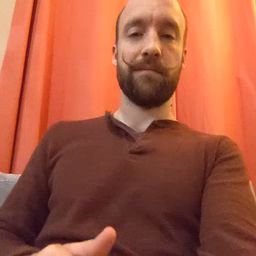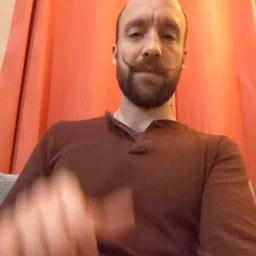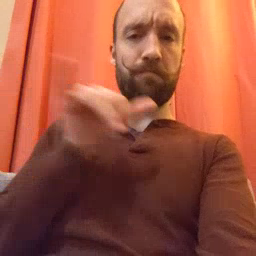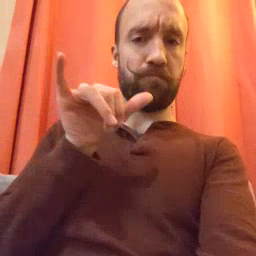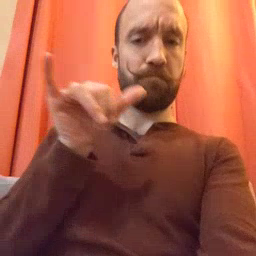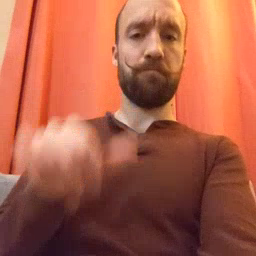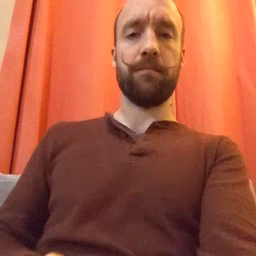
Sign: same